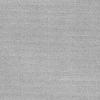
Atmospheric dust classification: dusty